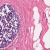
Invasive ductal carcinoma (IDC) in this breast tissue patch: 0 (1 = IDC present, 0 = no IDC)